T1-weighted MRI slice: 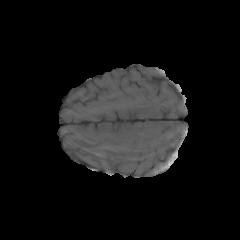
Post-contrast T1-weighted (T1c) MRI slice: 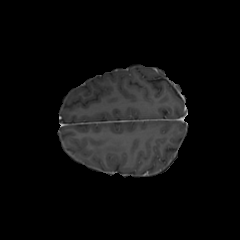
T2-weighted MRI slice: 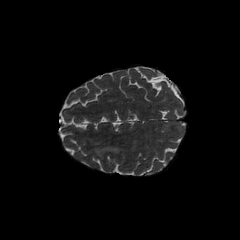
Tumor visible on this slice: yes